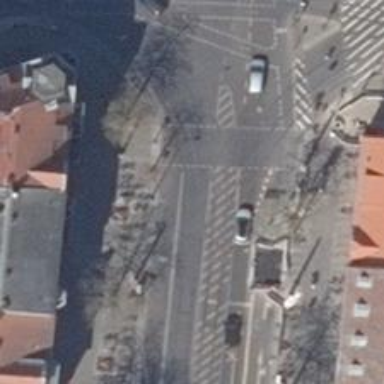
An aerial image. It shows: Railway crossing.